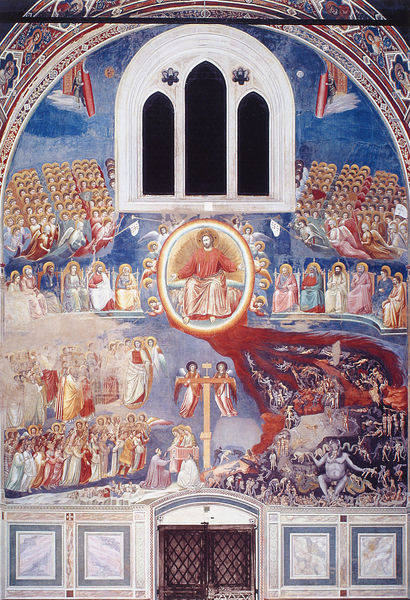
Titel: Arenakapelle / Scrovegni-Kapelle
Künstler: Giotto di Bondone
Standort: Padua, Arenakapelle (EU - I - Venetien)
Schlagwörter: blau, feuer, gott, himmel, menschen, sitzen, bunt, fenster, tür, rot, menge, gericht, wand, kirche, gold, drei, publikum, kreis, rund, engel, bogen, tag, rundbogen, thron, spitz, tor, arena, ränge, foto, kreuz, beten, heer, heiligenschein, spitzbogen, christus, jesus, jesus christus, hölle, teufel, heilige, fresko, jünger, satan, christentum, erlöser, schar, dreifaltigkeit, mneschen, scharen, apostel, weltgericht, messias, gottessohn, sohn gottes, christkind, heerschar, jüngster, christkönig, heilland, erretter, jesus von nazaret